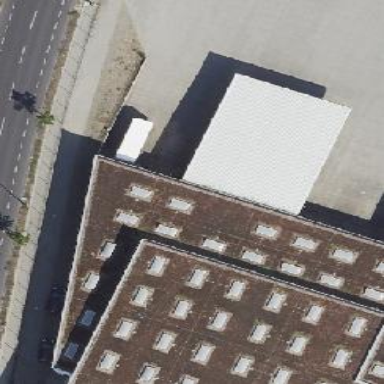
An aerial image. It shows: Building part with flat roof.